Question: So we got an old program, from about 2006-2007.
that program uses a very large database.
the database is separated into 3 files:
(file extensions were renamed.)
- - -
(total about 2.4 GB).
what we want to do is get rid of that program and write our own, using the same database.
the only problem is that we don't know anything about those files. Rumors says that those files are access files - but we don't know how to confirm that.
also, the goal is to put this whole database into a mySQL database - which is another challenge.
Summarizing:
- -
Any help will be much appreciated.
EDIT: File header:

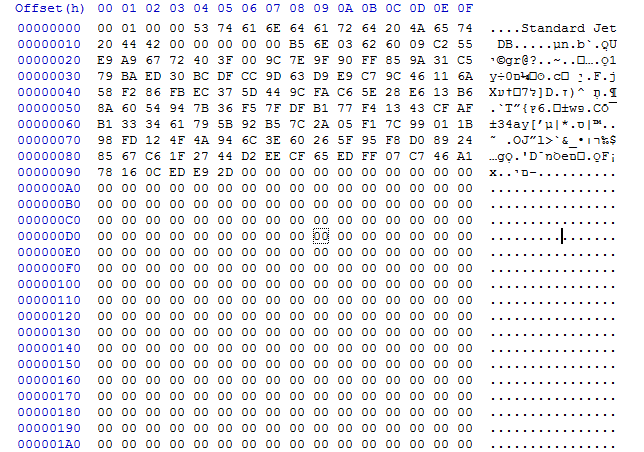
Answer: > Determine database type
The screenshot cited in the comments to the question indicate that the file is an Access '.mdb' database file. Access database files contain the following 15-character strings starting at byte offset 4:
'Standard Jet DB' ...for an .mdb file
'Standard ACE DB' ...for an .accdb file
> Converting to mySQL.
The most straightforward way would be to install the MySQL ODBC driver, create an ODBC DSN to the target MySQL server, then open the .mdb file in Access and export the tables to MySQL via ODBC.
<URL>
It appears that the database file was encrypted using the "User-Level Security" feature that Access offered for older .mdb files. If so, then to open the file you will need:
1. The associated Workgroup Security file (often called "Security.mdw", but may have a different name)
2. Login credentials (username and password) for a user that was created in that Workgroup file.
If you have both of those prerequisites then you should be able to open the file using something like the following from the command-line:
'''
MSACCESS.EXE "C:\Users\Public\uls\db1.mdb" /WRKGRP "C:\Users\Public\uls\Security.mdw"
'''
Search around to see if you can find the associated .mdw file (possibly renamed). Note that if if you find a file named 'System.mdw' under '%SystemRoot%' or '%APPDATA%' . (Access creates a default Workgroup file for normal unprotected databases.) The file you are looking for should have a similar 15-character string starting at byte offset 4:
'Jet System DB' ...for an .mdw file (note that there are two trailing spaces to make 15 characters)